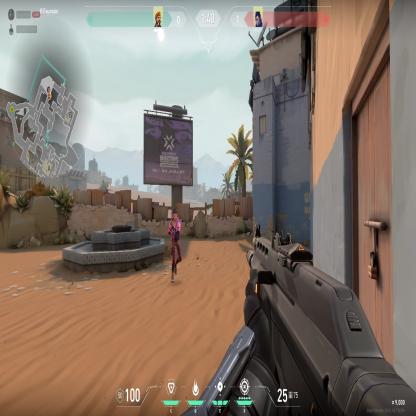
Label: enemy